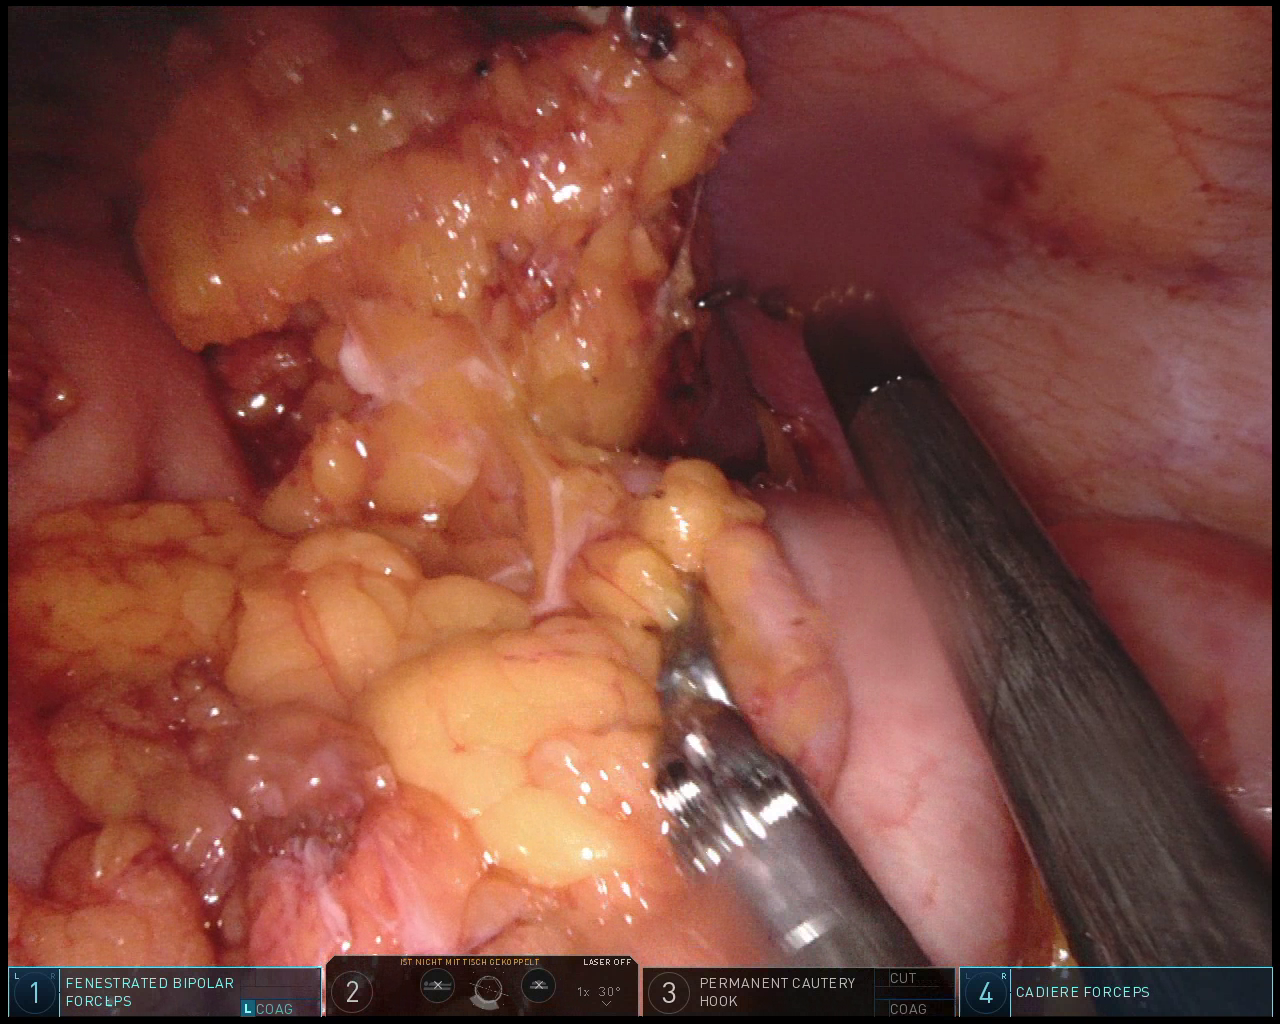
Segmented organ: stomach
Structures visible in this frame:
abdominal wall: yes
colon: yes
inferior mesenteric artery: no
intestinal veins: no
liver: no
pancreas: no
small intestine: no
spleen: yes
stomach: yes
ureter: no
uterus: no
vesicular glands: no